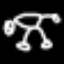
Label: frog